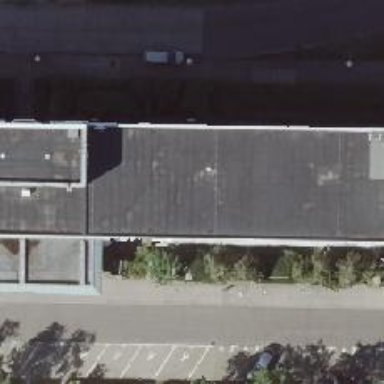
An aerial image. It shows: Government office.